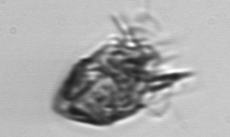
Label: Strombidium_inclinatum